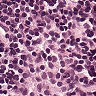
Metastatic tissue present: no